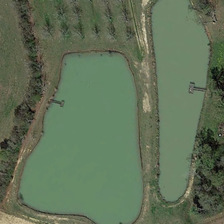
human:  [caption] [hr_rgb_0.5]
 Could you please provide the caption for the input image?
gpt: some green trees are around two irregular ponds .

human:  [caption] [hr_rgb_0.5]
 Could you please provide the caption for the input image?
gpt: some green trees are around two irregular ponds .

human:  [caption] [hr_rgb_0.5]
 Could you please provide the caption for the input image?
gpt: some green trees are around two irregular ponds .

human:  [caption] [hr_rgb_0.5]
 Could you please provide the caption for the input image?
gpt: some green trees are around two irregular ponds .

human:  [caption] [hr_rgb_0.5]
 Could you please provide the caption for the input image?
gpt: some green trees are around two irregular ponds .